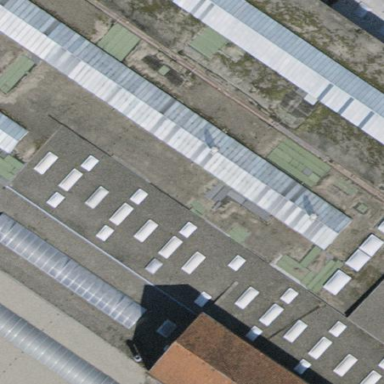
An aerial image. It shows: Industrial building.